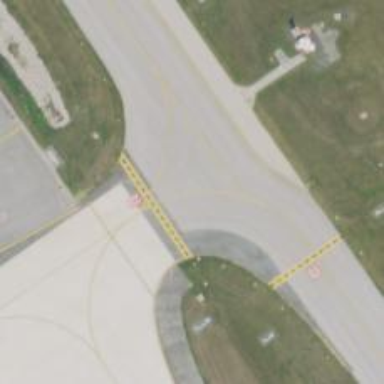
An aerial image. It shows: View of taxiway at the airport.